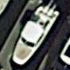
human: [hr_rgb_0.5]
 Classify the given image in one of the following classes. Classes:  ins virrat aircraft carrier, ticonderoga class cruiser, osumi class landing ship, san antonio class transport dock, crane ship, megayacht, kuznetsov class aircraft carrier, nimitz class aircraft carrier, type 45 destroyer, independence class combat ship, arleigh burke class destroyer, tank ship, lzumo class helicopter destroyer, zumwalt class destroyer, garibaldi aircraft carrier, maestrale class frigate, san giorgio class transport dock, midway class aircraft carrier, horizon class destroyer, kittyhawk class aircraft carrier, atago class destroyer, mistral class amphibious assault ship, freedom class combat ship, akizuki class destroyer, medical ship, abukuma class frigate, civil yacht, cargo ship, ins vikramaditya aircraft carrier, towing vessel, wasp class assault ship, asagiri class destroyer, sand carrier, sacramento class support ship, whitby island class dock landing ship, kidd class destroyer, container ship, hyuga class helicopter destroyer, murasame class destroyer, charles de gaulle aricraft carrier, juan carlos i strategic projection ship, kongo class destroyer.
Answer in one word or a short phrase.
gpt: Civil yacht